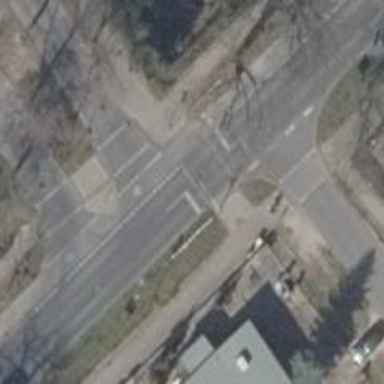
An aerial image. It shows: Asphalt footway with crossing controlled by traffic signals.